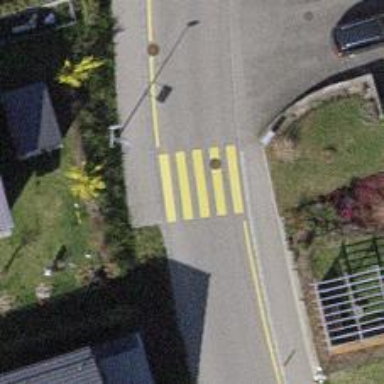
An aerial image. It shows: Zebra crossing on the road.